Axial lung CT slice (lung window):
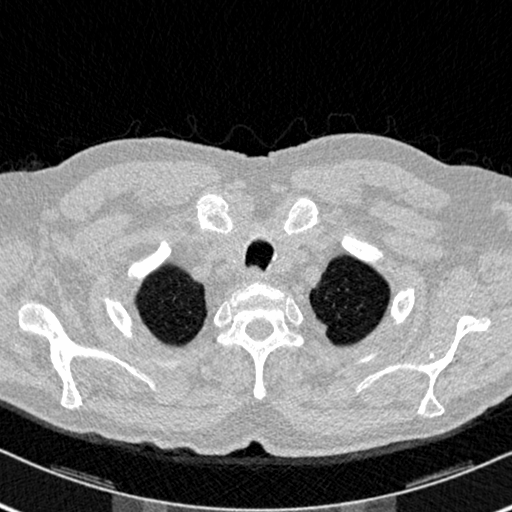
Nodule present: no